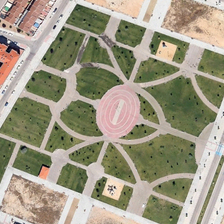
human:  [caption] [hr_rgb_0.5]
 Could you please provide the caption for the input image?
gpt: several buildings are near an almost square square with green meadows and some small green trees .

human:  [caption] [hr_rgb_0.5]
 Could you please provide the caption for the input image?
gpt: several buildings are near an almost square square with green meadows and some small green trees .

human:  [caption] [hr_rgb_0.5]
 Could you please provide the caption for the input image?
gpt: several buildings are near an almost square square with green meadows and some small green trees .

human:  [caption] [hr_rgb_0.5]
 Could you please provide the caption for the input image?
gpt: several buildings are near an almost square square with green meadows and some small green trees .

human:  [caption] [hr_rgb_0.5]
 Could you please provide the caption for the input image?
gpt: several buildings are near an almost square square with green meadows and some small green trees .